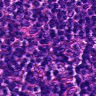
Metastatic tissue present: no